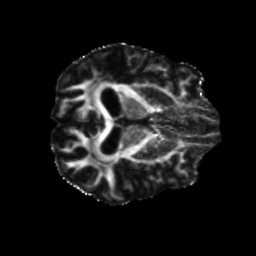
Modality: FA
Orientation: axial
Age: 63
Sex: male
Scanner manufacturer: siemens
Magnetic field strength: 3 T
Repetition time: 5.25 s
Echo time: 0.08 s